Question: Is it possible to get the effect of having nested rounded rectangles signifying each '<span></span>' grouping?
For example, in html sourcecode
'''
<span>She <span>loves</span> him a <span>lot</span>.</span>
'''
Would look like this:

Ideally it could handle something like 20 nested levels graphically.
It's important it work with span tags as opposed to using divs or something else.
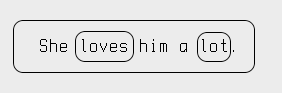
Answer: You can do that
'''
span{
display:inline-block;
}
span:first-child{
border:1px solid black;
border-radius:15px;
padding:10px;
}
span:last-child{
border:1px solid black;
border-radius:15px;
padding:10px;
}
'''
'''
<span>She <span>loves</span> him a <span>lot</span>.</span>
'''